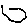
Label: hexagon